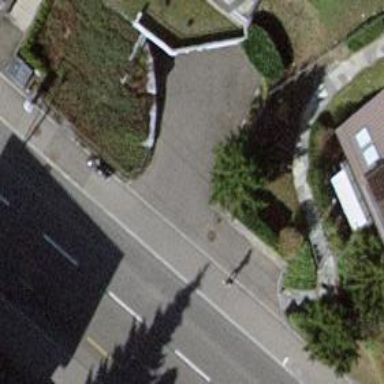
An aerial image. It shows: Unmarked crossing with traffic calming table on the road.